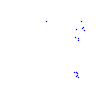
Particle: kaon